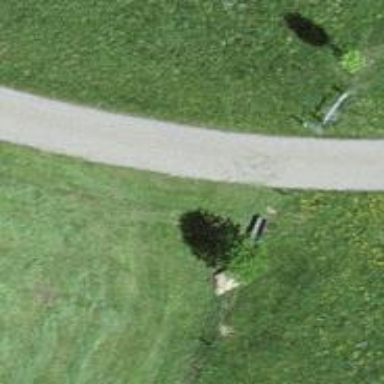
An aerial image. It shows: Bench for seating.